Question: This is my data
>
How can I get the sum of the length as follow by using R ?
which is 'SumOfRank = rank[i] + rank[i - 1]'?
---

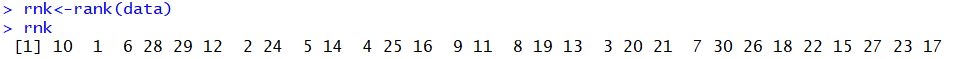
Answer: The function 'cumsum' is what you are looking for:
'''
cumsum(SumOfRank)
[1] 10 11 17 45 74 86 88
'''